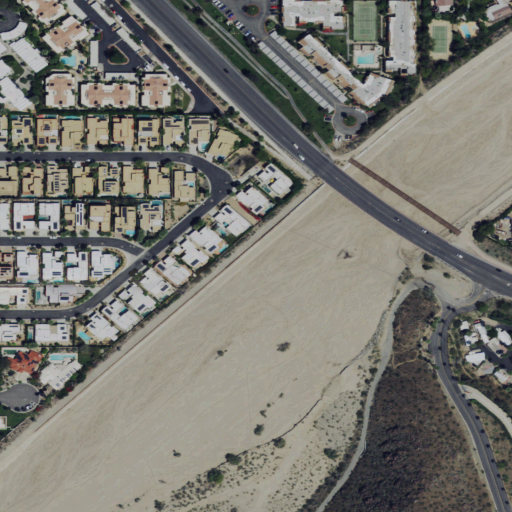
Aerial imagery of valley in California named Palm Canyon containing medium intensity development, shrub, low intensity development, open development, and high intensity development